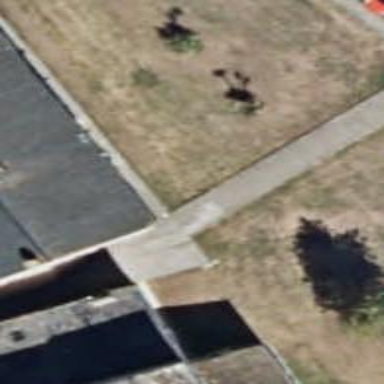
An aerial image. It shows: Sidewalk made of concrete plates.